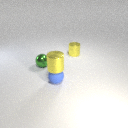
small yellow metal cylinder behind small blue rubber sphere